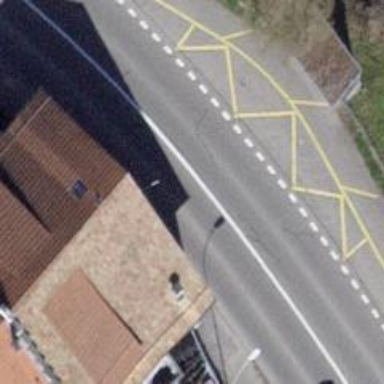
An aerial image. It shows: Public transport stop position.